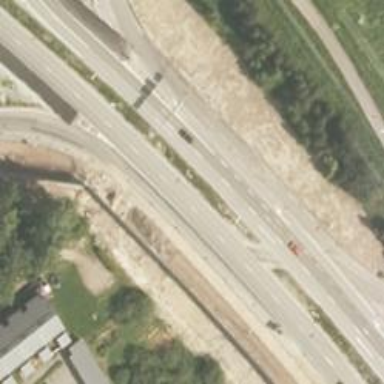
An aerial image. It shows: Motorway junction.